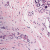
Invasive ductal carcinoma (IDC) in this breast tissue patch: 1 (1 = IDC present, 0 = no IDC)